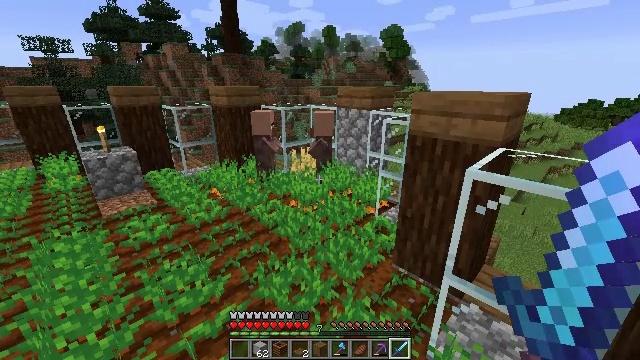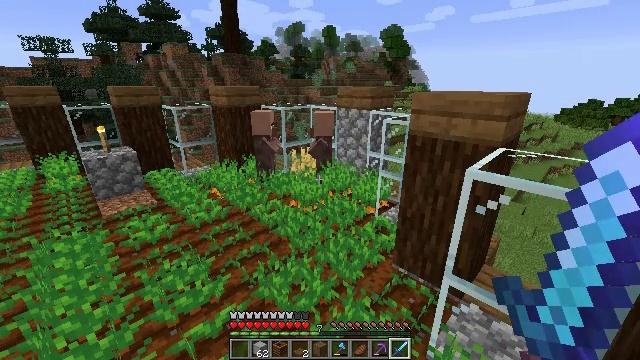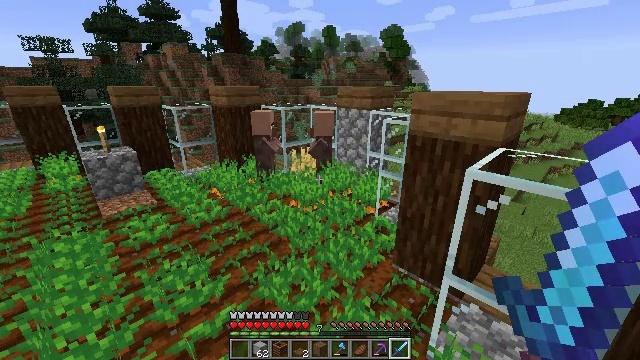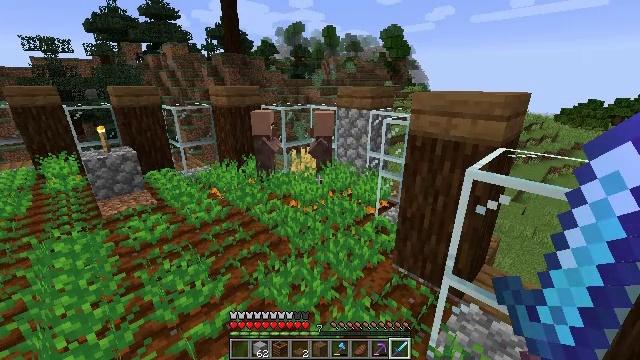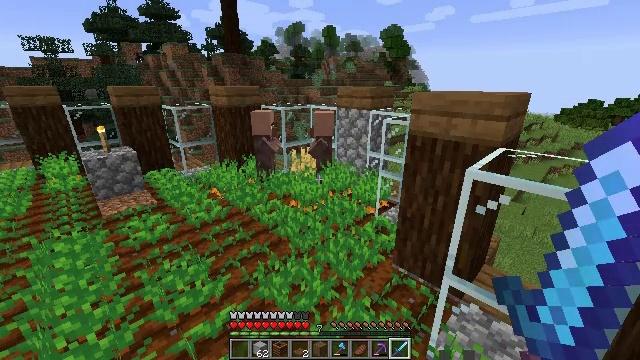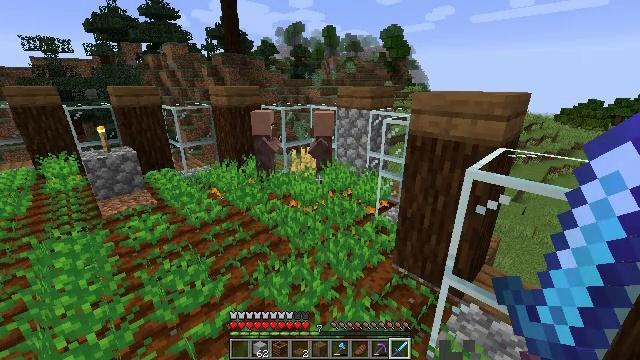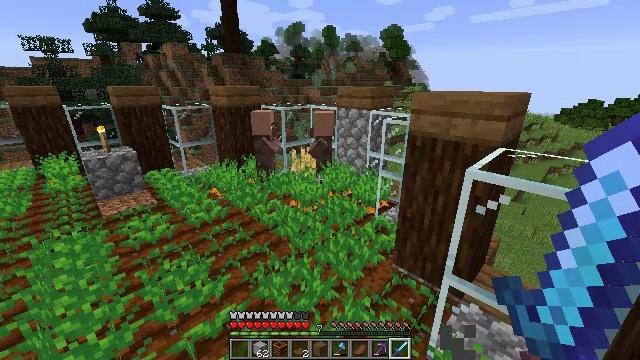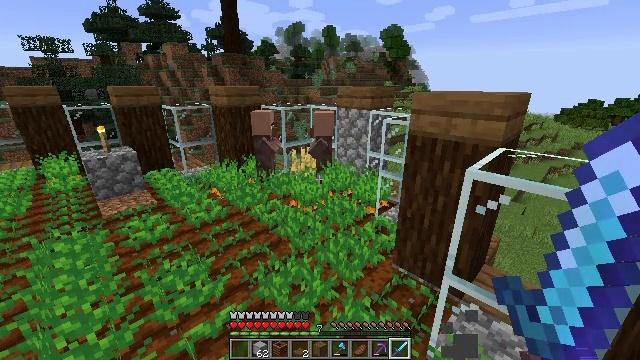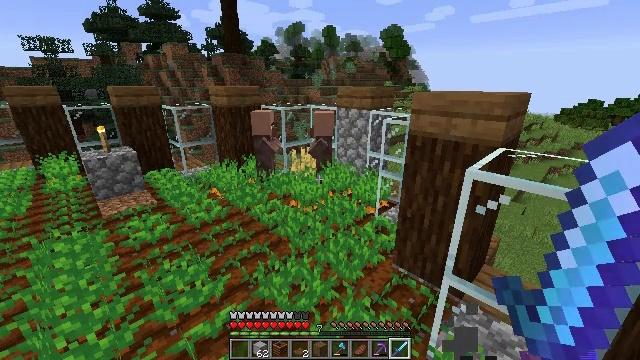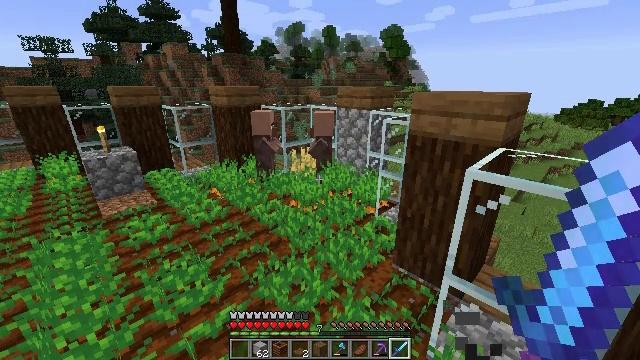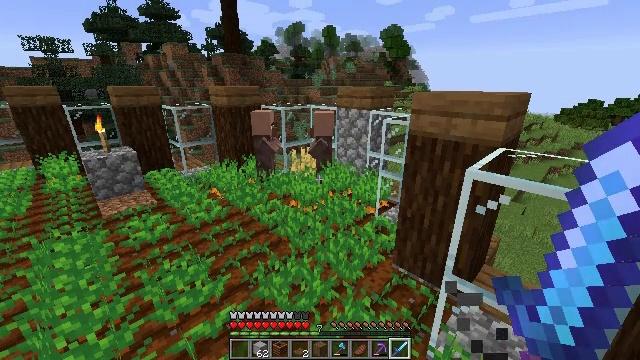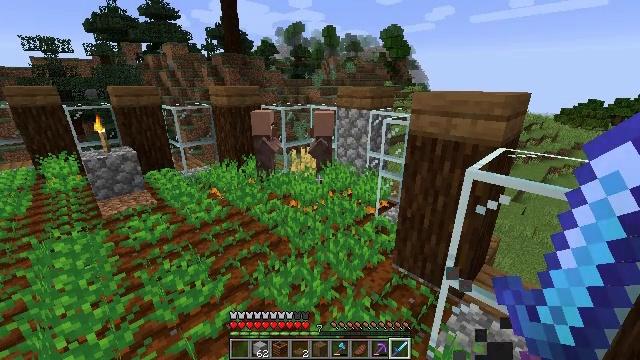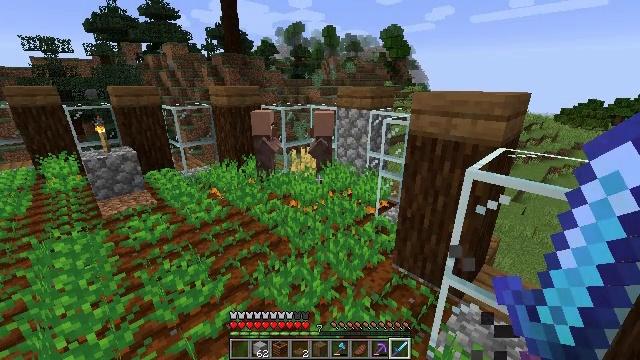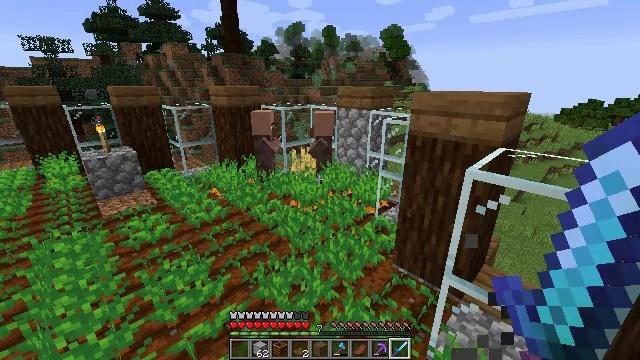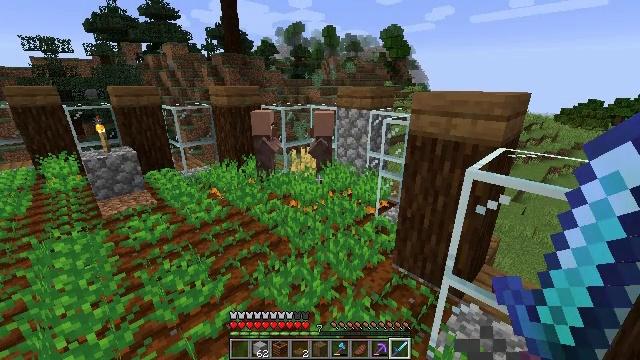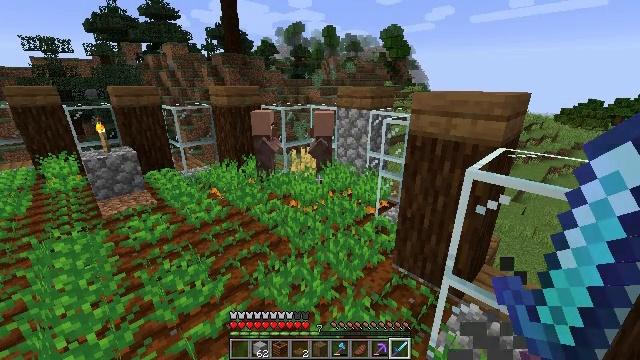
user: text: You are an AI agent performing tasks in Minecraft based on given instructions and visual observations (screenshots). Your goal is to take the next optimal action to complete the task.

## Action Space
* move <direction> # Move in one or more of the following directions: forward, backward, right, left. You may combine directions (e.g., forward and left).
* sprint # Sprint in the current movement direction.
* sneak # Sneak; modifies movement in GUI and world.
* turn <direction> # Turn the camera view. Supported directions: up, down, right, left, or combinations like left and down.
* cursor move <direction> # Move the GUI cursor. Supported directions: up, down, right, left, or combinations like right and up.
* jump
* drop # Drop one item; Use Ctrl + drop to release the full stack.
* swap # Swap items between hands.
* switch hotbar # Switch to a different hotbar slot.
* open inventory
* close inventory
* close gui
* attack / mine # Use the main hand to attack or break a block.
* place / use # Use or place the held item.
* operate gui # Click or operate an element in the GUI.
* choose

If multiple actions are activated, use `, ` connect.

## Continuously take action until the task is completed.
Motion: motion action
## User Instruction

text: Retrieve carrots by attacking the plant.
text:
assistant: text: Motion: no_op
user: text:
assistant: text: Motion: no_op
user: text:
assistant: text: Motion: no_op
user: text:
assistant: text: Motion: no_op
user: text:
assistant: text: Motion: no_op
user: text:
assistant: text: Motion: no_op
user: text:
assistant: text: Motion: no_op
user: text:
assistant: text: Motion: no_op
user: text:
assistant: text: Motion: no_op
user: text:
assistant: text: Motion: no_op
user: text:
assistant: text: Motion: no_op
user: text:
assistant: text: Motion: no_op
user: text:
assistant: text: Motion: no_op
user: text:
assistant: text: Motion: no_op
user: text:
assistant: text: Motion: no_op
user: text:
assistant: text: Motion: no_op
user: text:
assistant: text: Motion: no_op
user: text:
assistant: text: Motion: no_op
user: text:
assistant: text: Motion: no_op
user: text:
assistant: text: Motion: no_op
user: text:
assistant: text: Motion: no_op
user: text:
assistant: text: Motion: no_op
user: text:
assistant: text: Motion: no_op
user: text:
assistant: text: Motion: no_op
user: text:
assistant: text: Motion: no_op
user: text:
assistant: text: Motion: no_op
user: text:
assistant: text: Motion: no_op
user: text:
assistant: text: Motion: no_op
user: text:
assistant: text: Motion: no_op
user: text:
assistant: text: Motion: no_op